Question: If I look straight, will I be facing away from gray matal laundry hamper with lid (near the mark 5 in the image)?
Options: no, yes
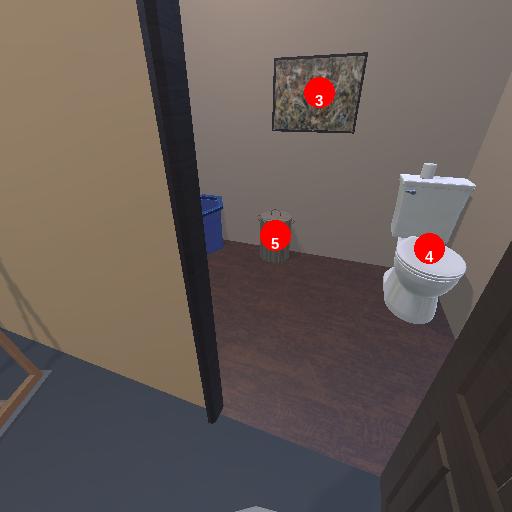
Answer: no